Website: bh-photo
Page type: customer-info-address
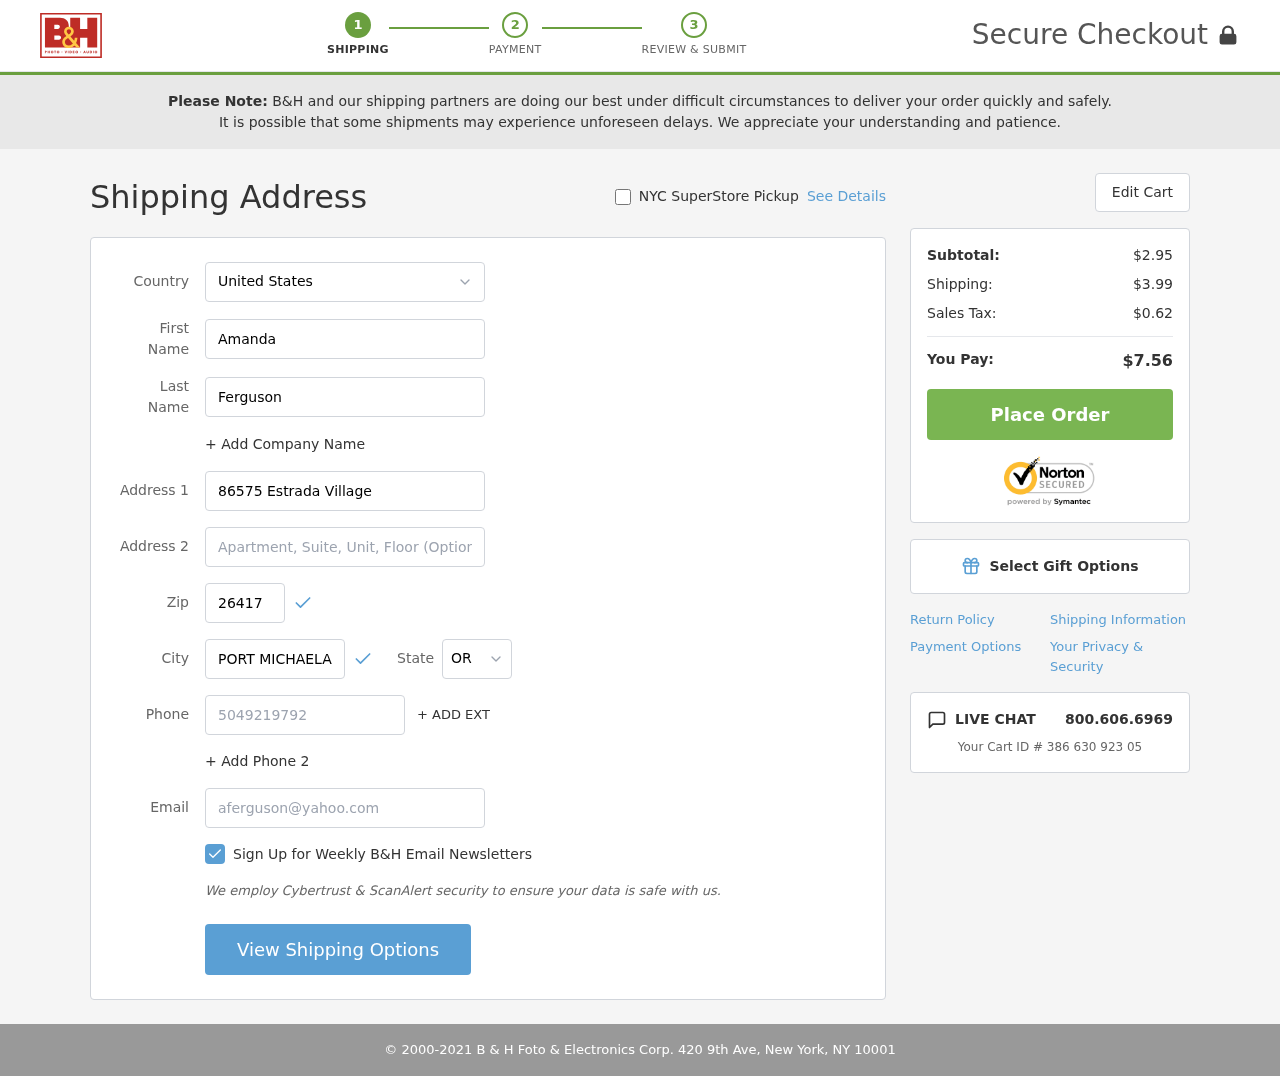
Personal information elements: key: PII_CITY
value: Port Michaelaland
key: PII_COUNTRY
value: United States
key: PII_EMAIL
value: aferguson@yahoo.com
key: PII_FIRSTNAME
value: Amanda
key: PII_LASTNAME
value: Ferguson
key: PII_PHONE
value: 5049219792
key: PII_POSTCODE
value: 26417
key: PII_STATE_ABBR
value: OR
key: PII_STREET
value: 86575 Estrada Village
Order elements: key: ORDER_SUBTOTAL
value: $2.95
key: ORDER_SHIPPING_COST
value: $3.99
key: ORDER_TAX
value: $0.62
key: ORDER_TOTAL
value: $7.56
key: ORDER_ID
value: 386 630 923 05